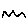
Label: zigzag